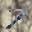
Label: 7